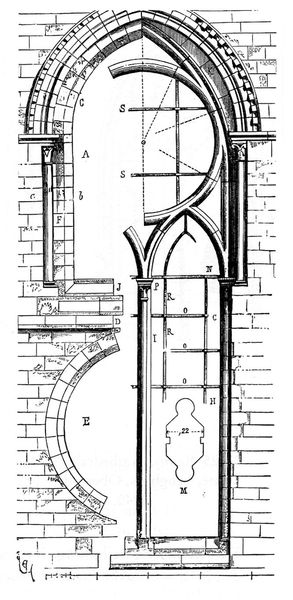
Titel: Notre-Dame in Paris
Standort: Paris, Notre-Dame (EU - F - Ile-de-France)
Schlagwörter: fenster, schwarz, skizze, säule, säulen, zeichnung, gebäude, rose, muster, ornament, wand, architektur, spitze, steine, signatur, kirche, gotik, kreis, bogen, mauer, grafik, linien, backstein, rundbogen, zahlen, fugen, technik, mauerwerk, buchstaben, beschriftung, entwurf, halbkreis, stäbe, dienst, spitzbogen, plan, streben, rundung, geometrie, masswerk, riss, bauwerk, aufriss, bauzeichnung, teilung, beschriftet, bogenfenster, halbsäulen, mass, maße, kirchenbau, relation, kirchenfenster, bauhütte, formel, größen, reichnung, relationen, #gesims, aufrieß